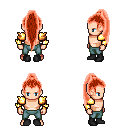
a pixel art fantasy rpg character, male body template, human, light skin, gold arm armor, teal pants, red extra-long topknot hairstyle, black shoes, four views (front, back, left, right), 2x2 character sprite sheet, small pixel art, hard edges, no anti-aliasing